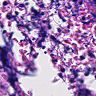
Metastatic tissue present: no